Question: I am trying to implement my own version of a generic PriorityQueue in Java (using binary heaps). I have chosen to use an Object array for my heap.
'''
Object[] qArray = new Object[initial_Size];
'''
If a user provides a comparator - the implementation is pretty straightforward as I can use the comparator's compare method when I am doing my element comparisons.
'''
Comparator<T> comparator; //Set to a user-provided comparator in my constructor.
if(comparator.compare((T)qArray[i], (T)qArray[j])
//do something
'''
However, the problem comes when user does not provide a default comparator. One way I could potentially handle this is to make my PriorityQueue class implement Comparator and have the comparator do the following compare -
'''
@Override
public int compare(T o1, T o2)
{
if(this.comparator == null) //no comparator provided by user
{
return o1.toString().compareTo(o2.toString());
}
else
{
return this.comparator.compare(o1, o2);
}
}
'''
However, this comparator is a little lame. It obviously works brilliantly for PriorityQueues of type String, but in case of (say) Integers, not quite (It would think 5 is greater than 49). Another approach would be to force the user to provide a comparator - but I know that Java Util's implementation of PriorityQueue is much kinder.
So, I tried to reverse-engineer Java's PriorityQueue a little bit and initialized a Priority Queue of a custom class type without passing in a comparator.
'''
public class TestClass {
public class SomeClass
{
int value;
SomeClass(int value)
{
this.value = value;
}
}
public static void main(String[] args)
{
TestClass tClass = new TestClass();
TestClass.SomeClass sClass1 = tClass.new SomeClass(10);
TestClass.SomeClass sClass2 = tClass.new SomeClass(20);
PriorityQueue<TestClass.SomeClass> pQueue = new PriorityQueue<TestClass.SomeClass>();
pQueue.add(sClass1);
}
}
'''

So this siftUpComparable method potentially holds some important clues about how the util package does its comparing, but when I tried to read the source code I was lost.
So any ideas for implementation here - wherein if a natural ordering comparator is defined on the provided object type (like Integer or String) it should be used by default.
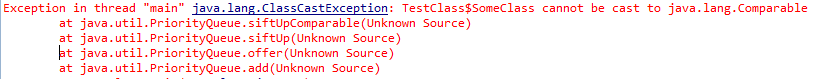
Answer: The Exception reveals it all: Java tries to cast the given object to 'Comparable', if you do not provide a 'Comparator'.
You cannot just compare objects of arbitrary types with a generic algorithm. That is exactly why you either have to provide a 'Comparator' or make sure that your objects support the 'compareTo' method and implement 'Comparable'.